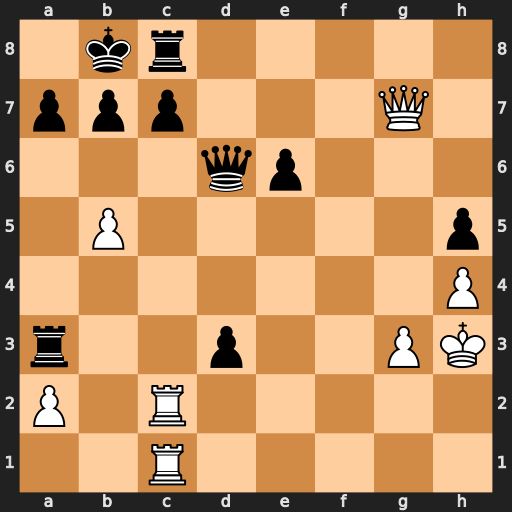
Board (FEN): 1kr5/ppp3Q1/3qp3/1P5p/7P/r2p2PK/P1R5/2R5
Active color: w
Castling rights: -
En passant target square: -
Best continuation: Rxc7 Qxc7 Rxc7 Rxc7 Qf8+